Field crop: maize
Growth stage: 2
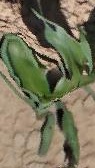
Species: maize